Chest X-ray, AP view. Patient: 61 years old, sex M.
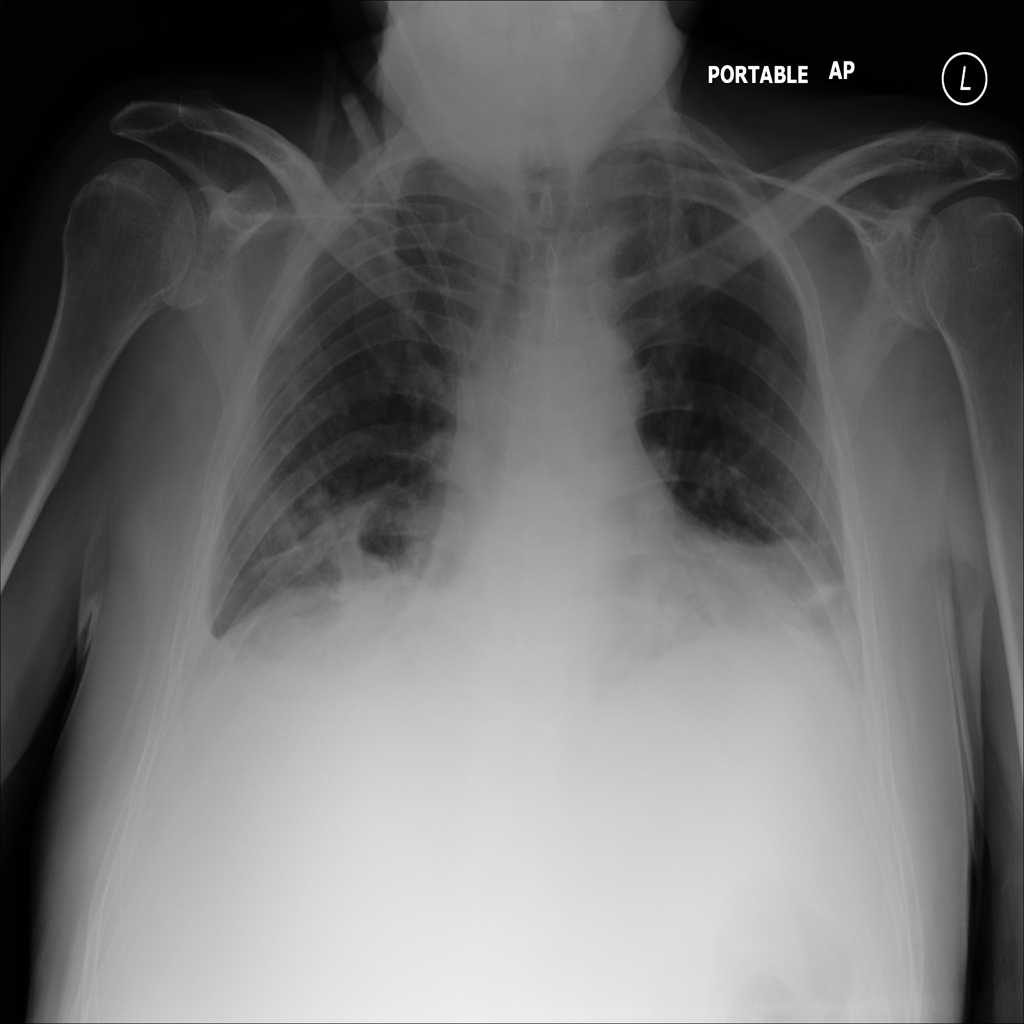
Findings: No Finding